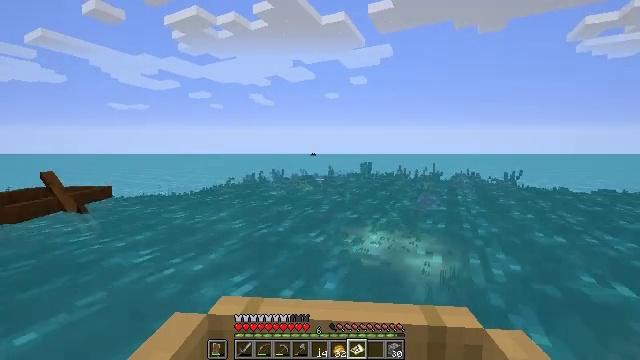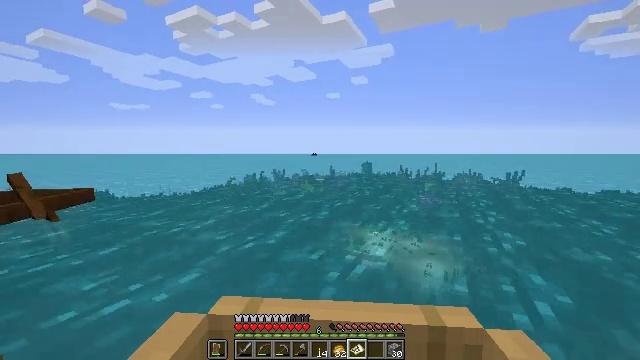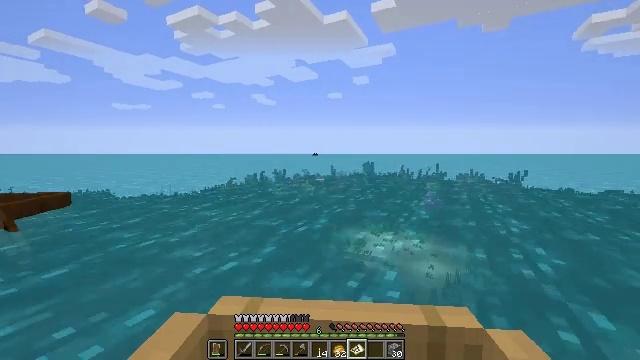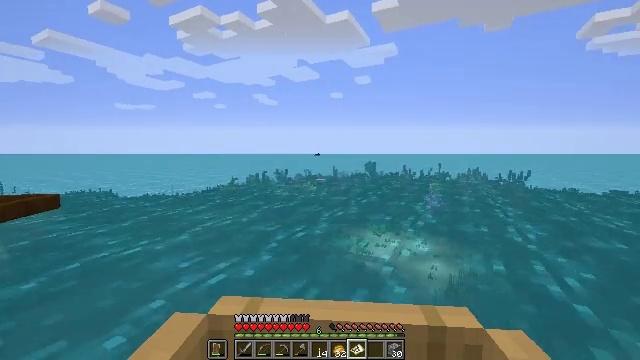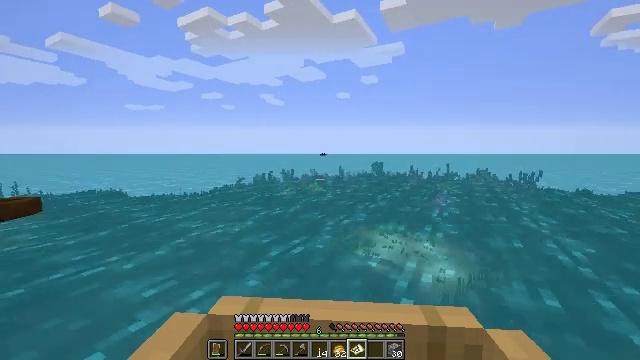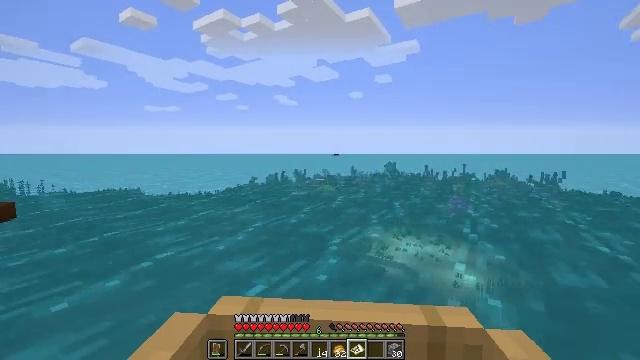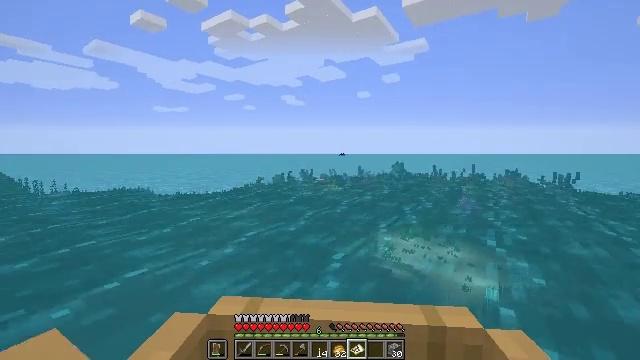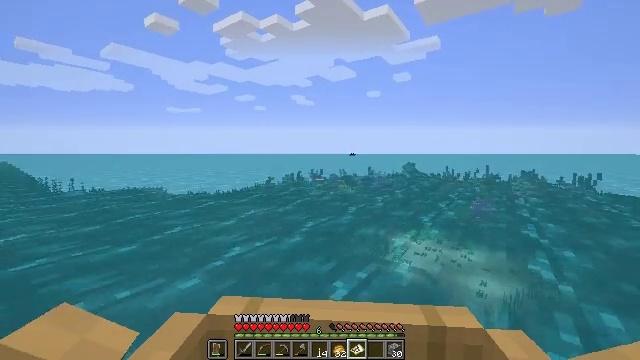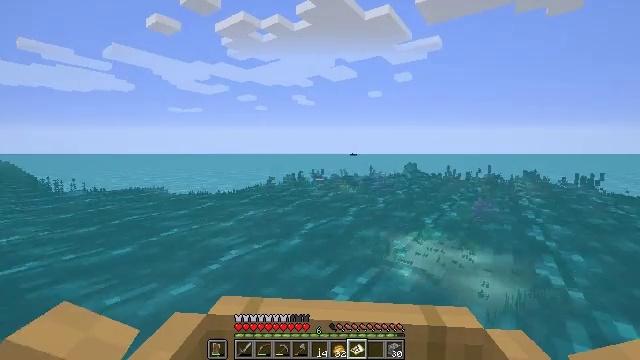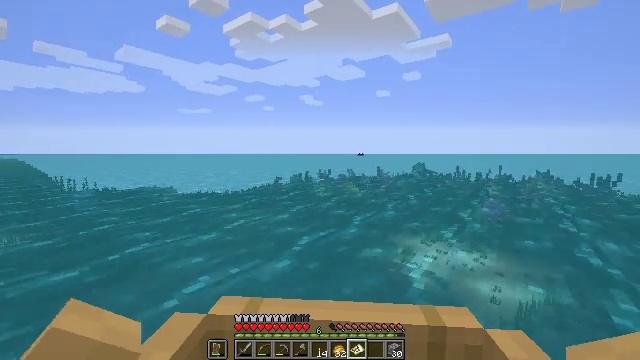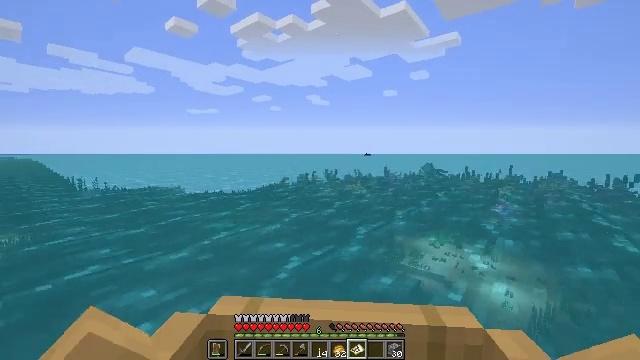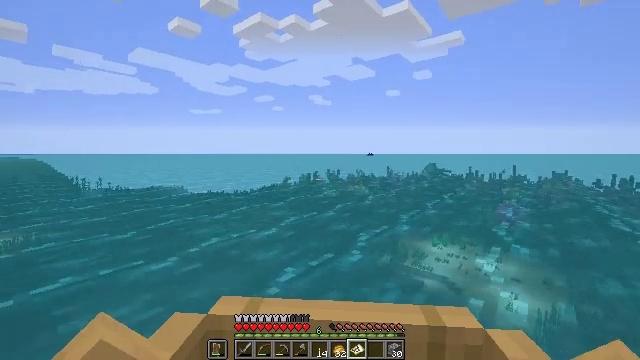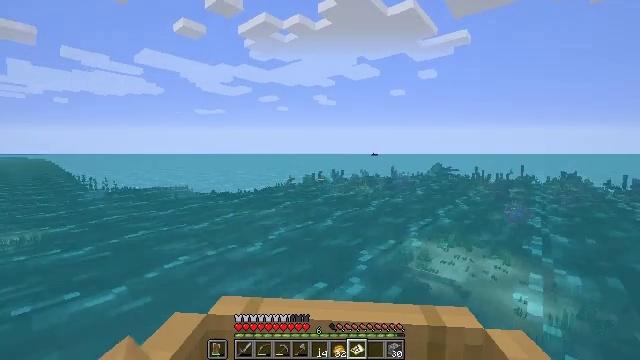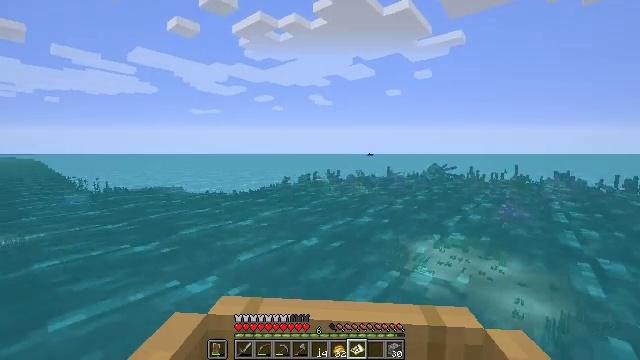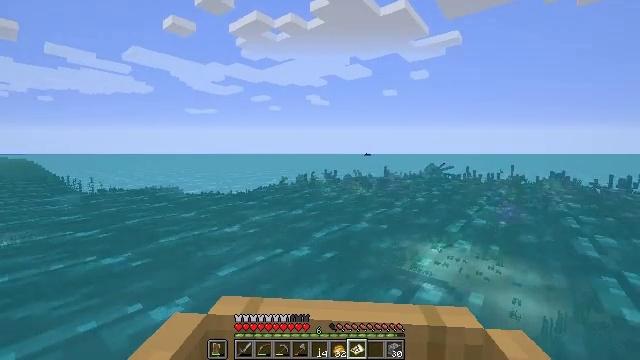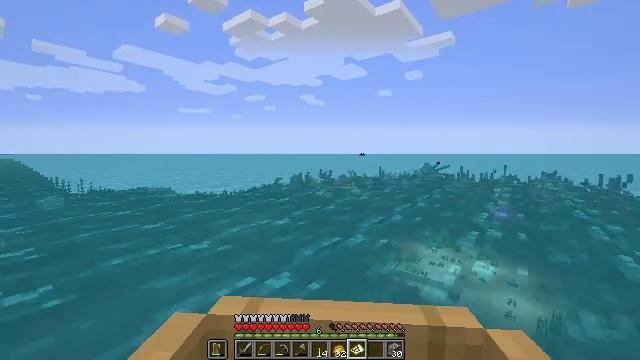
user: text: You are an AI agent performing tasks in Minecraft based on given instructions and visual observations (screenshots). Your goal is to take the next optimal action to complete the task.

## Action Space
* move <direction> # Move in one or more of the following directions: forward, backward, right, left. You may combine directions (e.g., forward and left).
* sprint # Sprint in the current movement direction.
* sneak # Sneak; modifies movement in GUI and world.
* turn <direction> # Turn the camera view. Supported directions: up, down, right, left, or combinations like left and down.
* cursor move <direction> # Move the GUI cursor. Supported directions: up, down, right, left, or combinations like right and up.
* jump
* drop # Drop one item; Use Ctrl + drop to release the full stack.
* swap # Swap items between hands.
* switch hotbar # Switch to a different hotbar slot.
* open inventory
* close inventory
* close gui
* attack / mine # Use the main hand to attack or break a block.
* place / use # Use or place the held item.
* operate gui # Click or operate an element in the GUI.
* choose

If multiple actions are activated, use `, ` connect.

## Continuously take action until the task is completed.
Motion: motion action
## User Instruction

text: Collect sand to make glass.
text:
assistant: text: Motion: move forward
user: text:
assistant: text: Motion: move forward and move left
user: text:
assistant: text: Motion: move forward and move left
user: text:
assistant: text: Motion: move forward
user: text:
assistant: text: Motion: move forward
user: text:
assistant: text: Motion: move forward
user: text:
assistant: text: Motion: move forward
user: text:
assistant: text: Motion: move forward
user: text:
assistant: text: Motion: move forward
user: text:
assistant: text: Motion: move forward
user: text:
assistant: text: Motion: move forward and move right
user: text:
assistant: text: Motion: move forward and move right
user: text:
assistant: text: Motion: move forward
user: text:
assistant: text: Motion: move forward
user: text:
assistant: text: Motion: move forward
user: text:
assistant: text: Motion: move forward
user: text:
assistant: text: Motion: move forward
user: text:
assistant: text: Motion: move forward
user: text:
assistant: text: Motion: move forward
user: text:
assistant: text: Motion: move forward
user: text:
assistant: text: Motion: move forward
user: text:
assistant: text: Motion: move forward
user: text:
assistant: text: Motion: move forward
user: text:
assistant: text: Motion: move forward
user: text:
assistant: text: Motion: move forward
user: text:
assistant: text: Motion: move forward
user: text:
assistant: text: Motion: move forward
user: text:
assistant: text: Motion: move forward
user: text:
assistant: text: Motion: move forward
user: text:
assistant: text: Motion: move forward